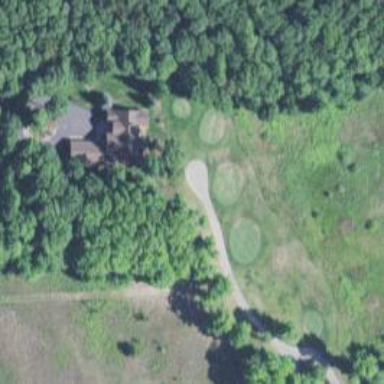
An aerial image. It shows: Path used for both walking and golf.